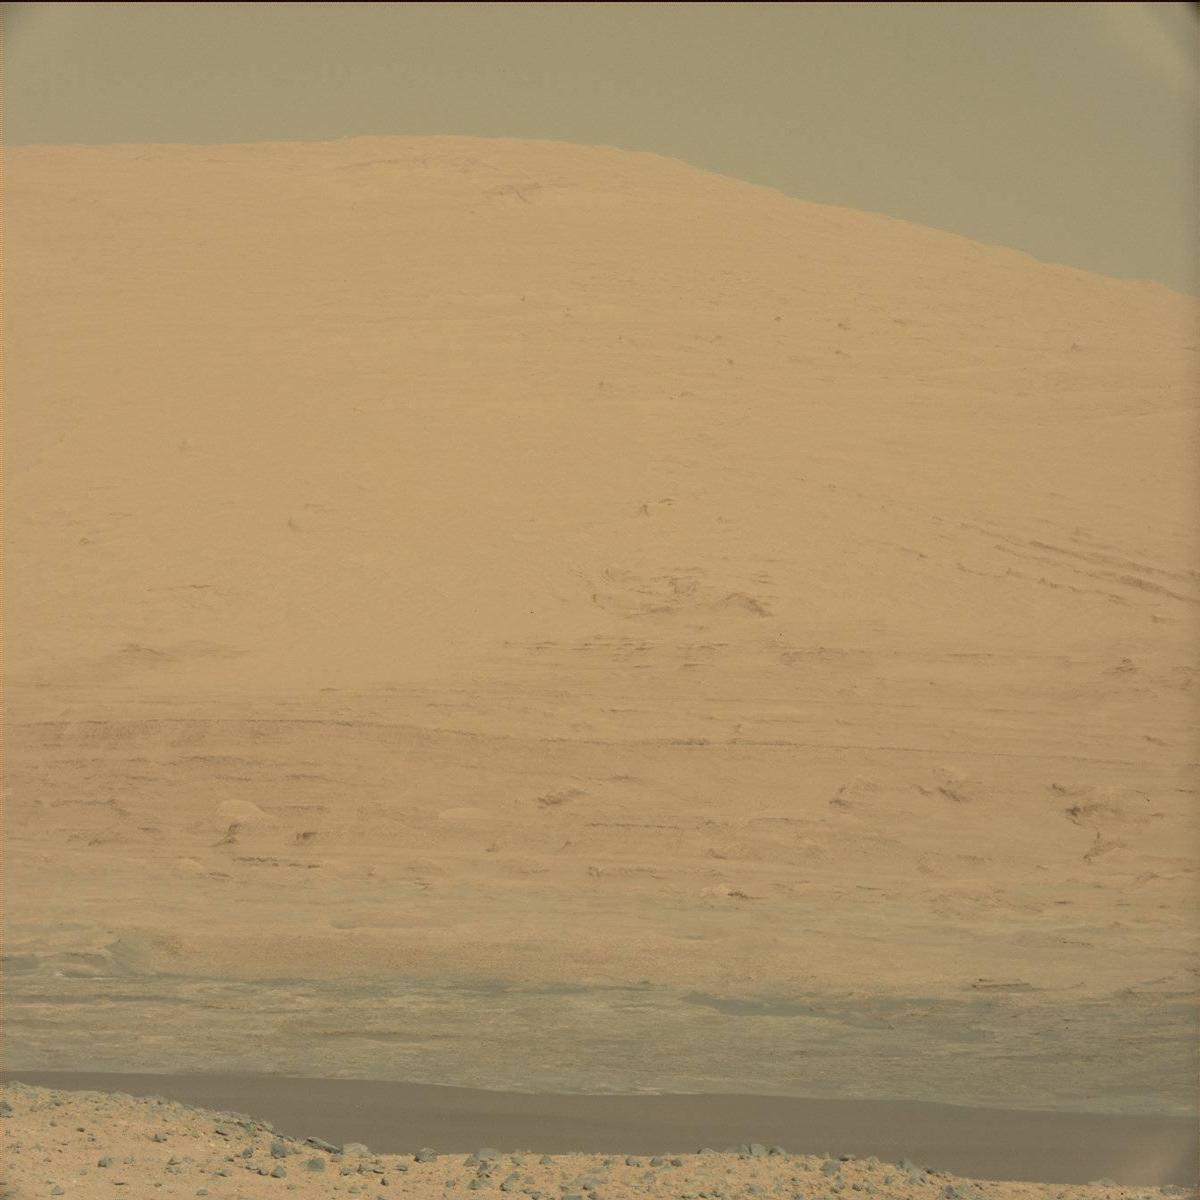
Terrain classes present: Bedrock, Ridge, Sand / Soil, Sky